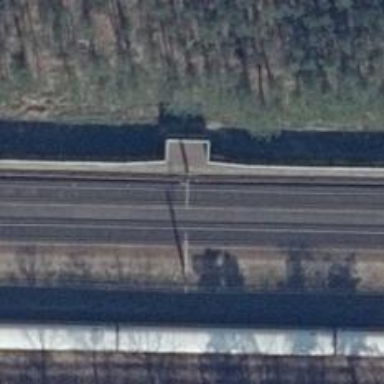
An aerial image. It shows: Milestone along the railway with catenary mast.